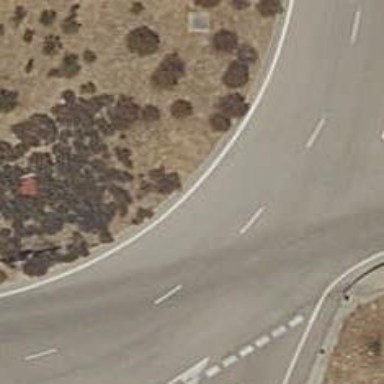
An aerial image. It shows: Tertiary road leading to roundabout.